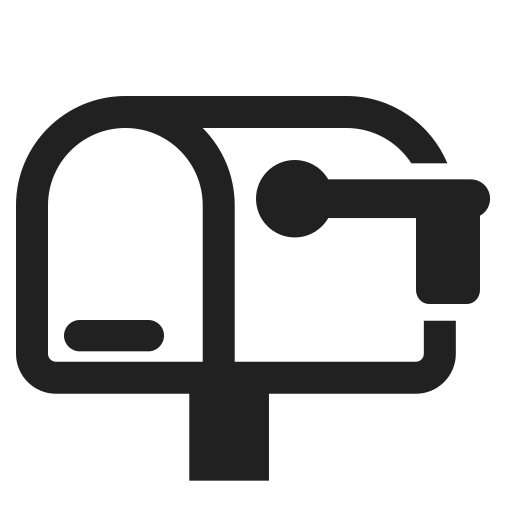
closed mailbox with lowered flag high contrast